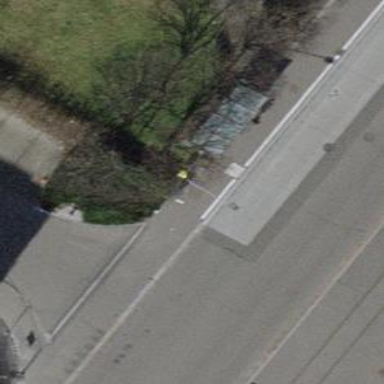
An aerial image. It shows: Post box is visible.